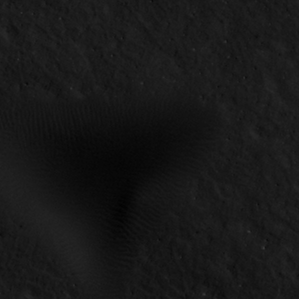
Label: non_frost